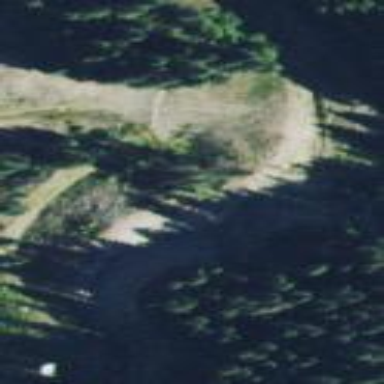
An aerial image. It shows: Downhill skiing track.